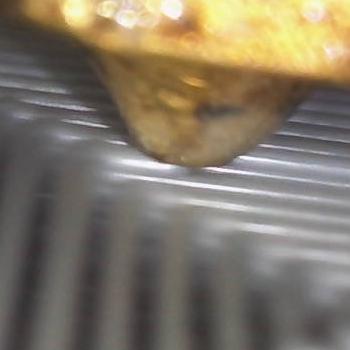
Flow rate: 100%